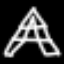
Label: The Eiffel Tower